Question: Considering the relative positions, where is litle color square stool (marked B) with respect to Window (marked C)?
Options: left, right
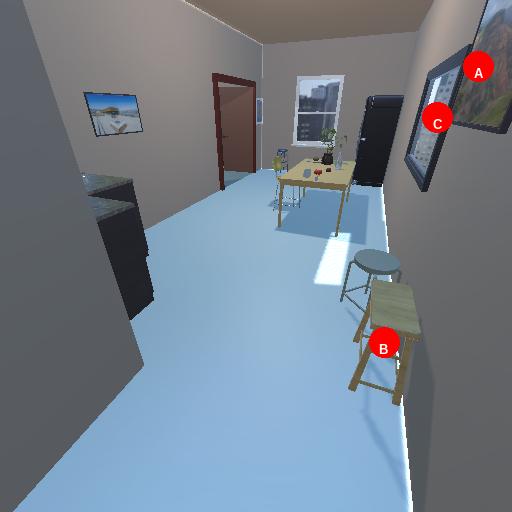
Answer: left